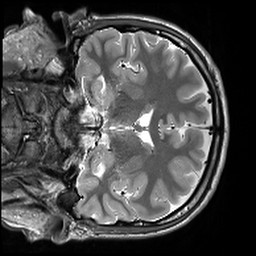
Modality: T2w
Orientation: coronal
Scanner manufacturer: siemens
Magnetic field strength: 3 T
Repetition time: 10.64 s
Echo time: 0.05 s